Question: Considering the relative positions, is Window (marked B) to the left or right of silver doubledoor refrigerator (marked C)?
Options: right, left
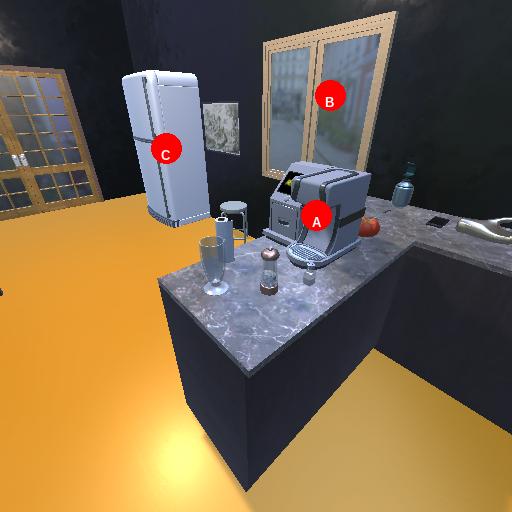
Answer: right